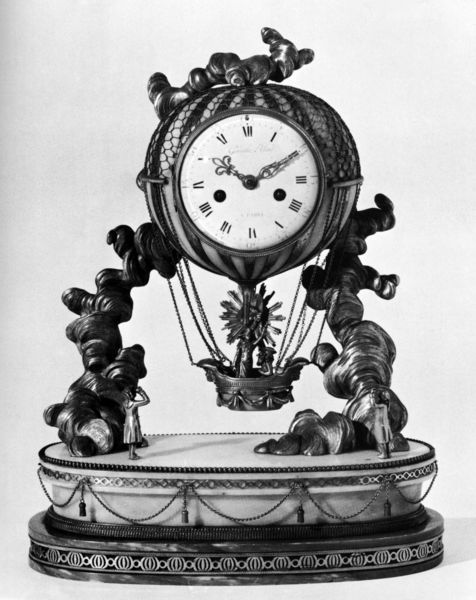
Titel: Tischuhr in Form einer Charliere
Institution: Paris, Musée de l`Air
Schlagwörter: himmel, mann, wolken, mädchen, frau, grau, wolke, barock, wind, rauch, sonne, figur, fliegen, rund, skulptur, beobachter, seile, uhr, korb, metall, podest, mond, knabe, wirbel, trommel, kunstgewerbe, zeit, angewandte kunst, netz, zeiger, zierleiste, gondel, ballon, heissluftballon, spieluhr, ballonfahrt